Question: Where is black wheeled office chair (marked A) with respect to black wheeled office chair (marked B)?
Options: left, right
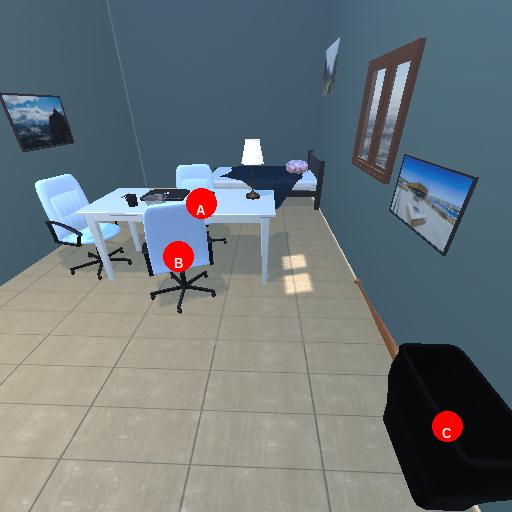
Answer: left